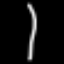
Label: line